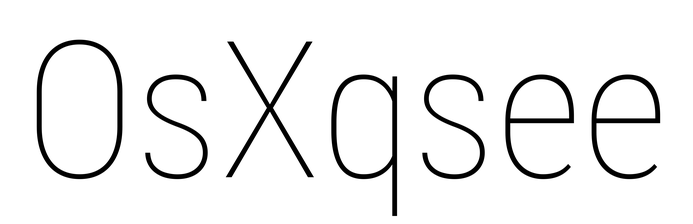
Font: Roboto_Condensed_Thin